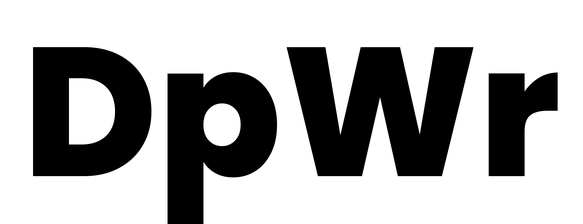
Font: Poppins-ExtraBold